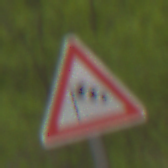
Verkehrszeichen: SeitenwindVonLinks
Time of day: MorningAfternoon
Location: Outdoor (Nature)
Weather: Overcast
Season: NotSpecified
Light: Natural